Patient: sex F, age 77
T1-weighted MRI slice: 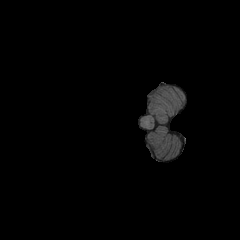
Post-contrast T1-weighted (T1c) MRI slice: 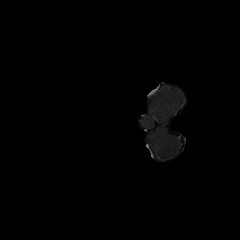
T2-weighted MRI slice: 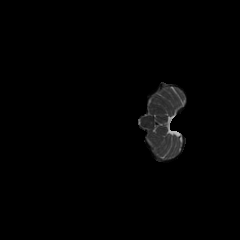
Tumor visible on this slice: no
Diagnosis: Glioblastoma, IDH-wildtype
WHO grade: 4